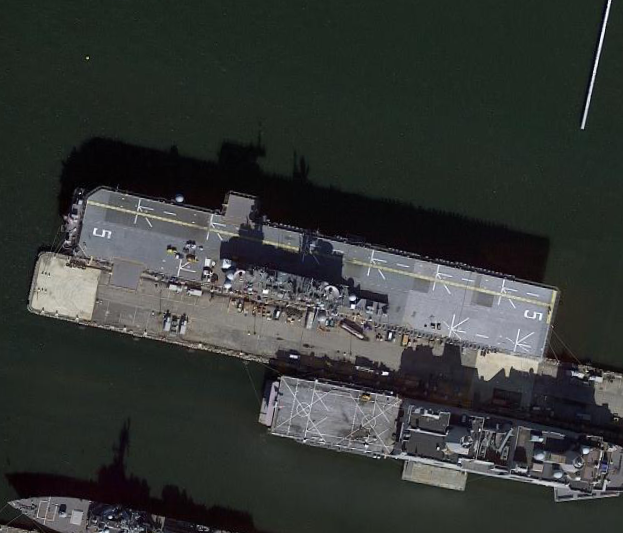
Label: assault